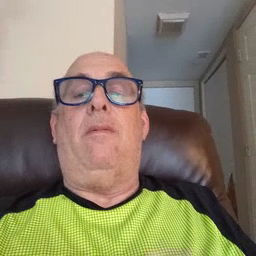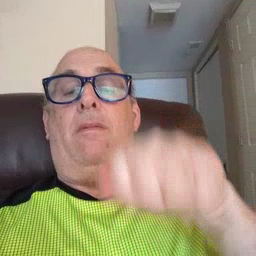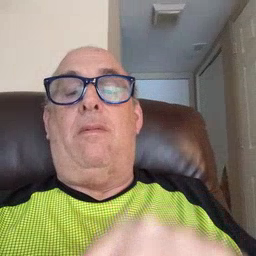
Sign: can